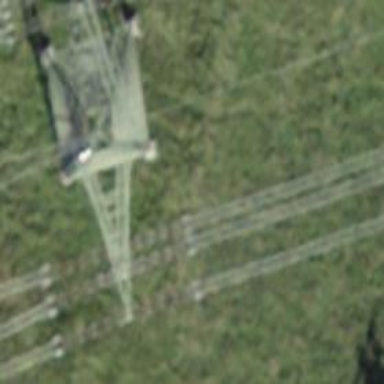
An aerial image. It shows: Power line in the image.